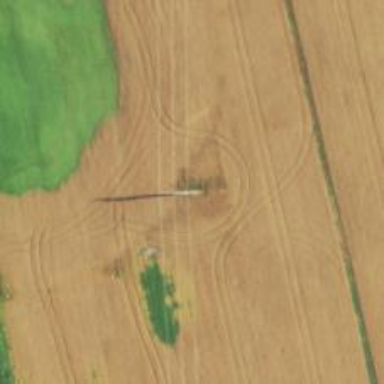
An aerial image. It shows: Power tower.